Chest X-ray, PA view. Patient: 45 years old, sex F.
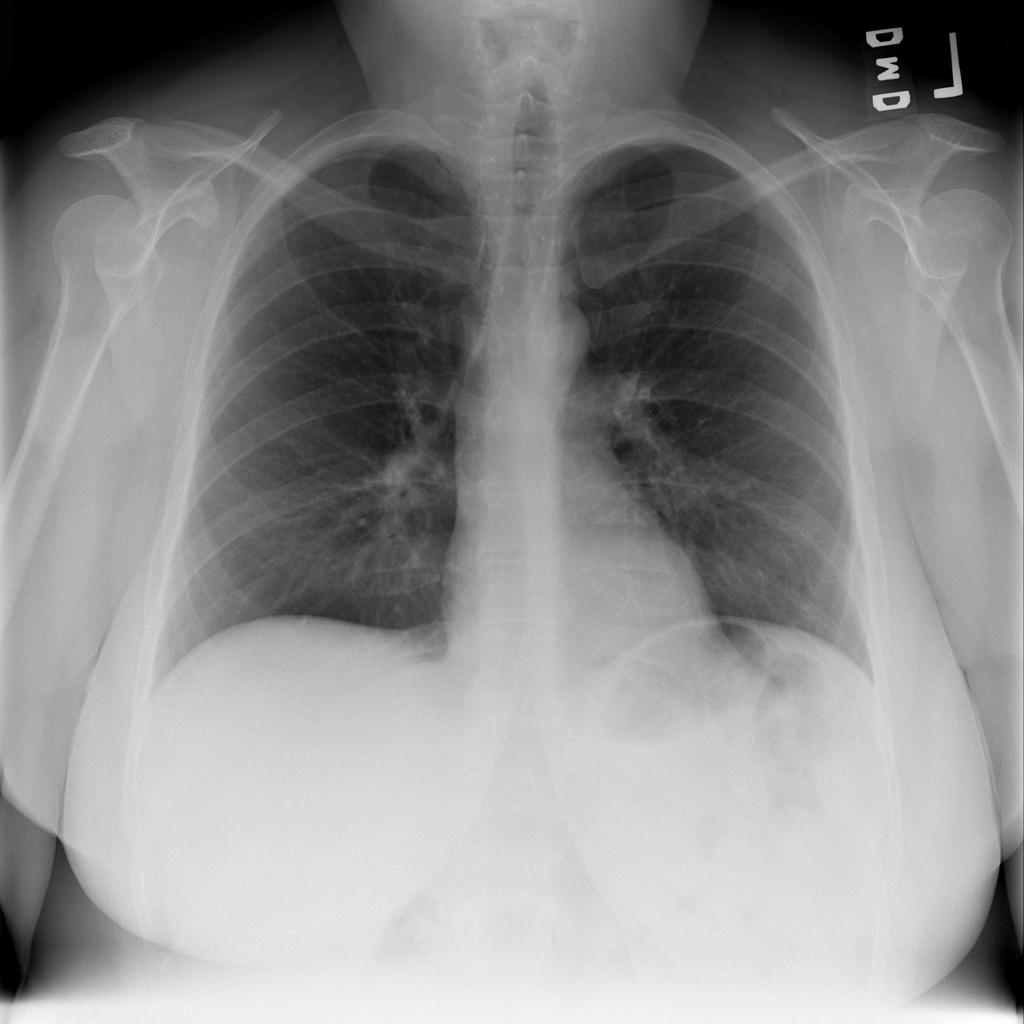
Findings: No Finding